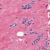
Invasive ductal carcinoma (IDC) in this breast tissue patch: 1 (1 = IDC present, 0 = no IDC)